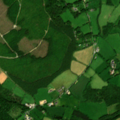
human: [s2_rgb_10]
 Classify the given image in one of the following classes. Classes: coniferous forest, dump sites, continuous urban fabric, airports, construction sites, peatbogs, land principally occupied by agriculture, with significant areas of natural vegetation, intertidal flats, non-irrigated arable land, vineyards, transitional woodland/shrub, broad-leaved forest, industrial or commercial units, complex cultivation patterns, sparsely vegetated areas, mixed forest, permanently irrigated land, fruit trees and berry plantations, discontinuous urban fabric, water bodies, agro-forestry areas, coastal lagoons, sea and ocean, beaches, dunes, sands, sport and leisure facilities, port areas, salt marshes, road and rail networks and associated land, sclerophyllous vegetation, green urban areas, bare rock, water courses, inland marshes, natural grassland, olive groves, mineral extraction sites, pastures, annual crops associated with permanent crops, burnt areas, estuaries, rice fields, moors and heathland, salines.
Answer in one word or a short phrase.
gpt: pastures, land principally occupied by agriculture, with significant areas of natural vegetation, broad-leaved forest, coniferous forest